Question: I can not align LinearLayout. trying different ways but still crooked.
i need to:
## |date|name|summ|
full screen
that all parts are equal. but in fact I have the last part of a very small

'''
<?xml version="1.0" encoding="utf-8"?>
<LinearLayout xmlns:android="http://schemas.android.com/apk/res/android"
android:orientation="horizontal" android:layout_width="match_parent"
android:layout_height="wrap_content">
<TextView
android:layout_width="match_parent"
android:layout_height="wrap_content"
android:text="Data"
android:id="@+id/order_date"
android:textColor="#000"
android:layout_marginLeft="5dp"
android:background="#ffff343c"
android:layout_weight="1" />
<TextView
android:layout_width="match_parent"
android:layout_height="wrap_content"
android:text="FIO"
android:id="@+id/order_fio"
android:textColor="#000"
android:background="#ff46ff22"
android:layout_weight="1" />
<TextView
android:layout_width="match_parent"
android:layout_height="wrap_content"
android:text="Summa"
android:id="@+id/order_summ"
android:textColor="#000"
android:layout_weight="1" />
</LinearLayout>
'''
EDIT:changed on the advice and it also does not give the desired rezulate
'''
<?xml version="1.0" encoding="utf-8"?>
<LinearLayout xmlns:android="http://schemas.android.com/apk/res/android"
android:orientation="horizontal" android:layout_width="match_parent"
android:layout_height="wrap_content">
<TextView
android:layout_width="0dp"
android:layout_height="wrap_content"
android:text="Data"
android:id="@+id/order_date"
android:textColor="#000"
android:background="#ffff343c"
android:layout_weight="1" />
<TextView
android:layout_width="0dp"
android:layout_height="wrap_content"
android:text="FIO"
android:id="@+id/order_fio"
android:textColor="#000"
android:background="#ff46ff22"
android:layout_weight="1" />
<TextView
android:layout_width="0dp"
android:layout_height="wrap_content"
android:text="Summa"
android:id="@+id/order_summ"
android:textColor="#000"
android:layout_weight="1" />
</LinearLayout>
'''
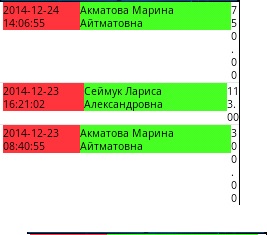
Answer: when you are using horizontal 'layout_weight' for perfomance use :
'''
android:layout_width="0dp"
'''
and also if you want all of them equal remove 'margins' and use 'padding' instead.